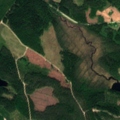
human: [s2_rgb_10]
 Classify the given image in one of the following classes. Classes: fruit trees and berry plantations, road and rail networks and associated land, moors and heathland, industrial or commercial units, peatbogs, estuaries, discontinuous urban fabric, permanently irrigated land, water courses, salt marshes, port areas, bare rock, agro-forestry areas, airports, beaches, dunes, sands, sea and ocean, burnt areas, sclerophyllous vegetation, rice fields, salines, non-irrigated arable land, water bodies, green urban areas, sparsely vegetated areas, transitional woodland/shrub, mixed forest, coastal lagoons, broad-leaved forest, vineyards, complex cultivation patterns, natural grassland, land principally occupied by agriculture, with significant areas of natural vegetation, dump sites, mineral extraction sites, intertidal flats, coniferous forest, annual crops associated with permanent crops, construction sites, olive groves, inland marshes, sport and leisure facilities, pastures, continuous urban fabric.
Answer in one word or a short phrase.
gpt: broad-leaved forest, coniferous forest, mixed forest, transitional woodland/shrub, water bodies